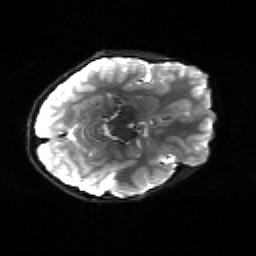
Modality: sbref
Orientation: axial
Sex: male
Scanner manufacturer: siemens
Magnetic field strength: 3 T
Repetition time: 5 s
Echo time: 0.071 s